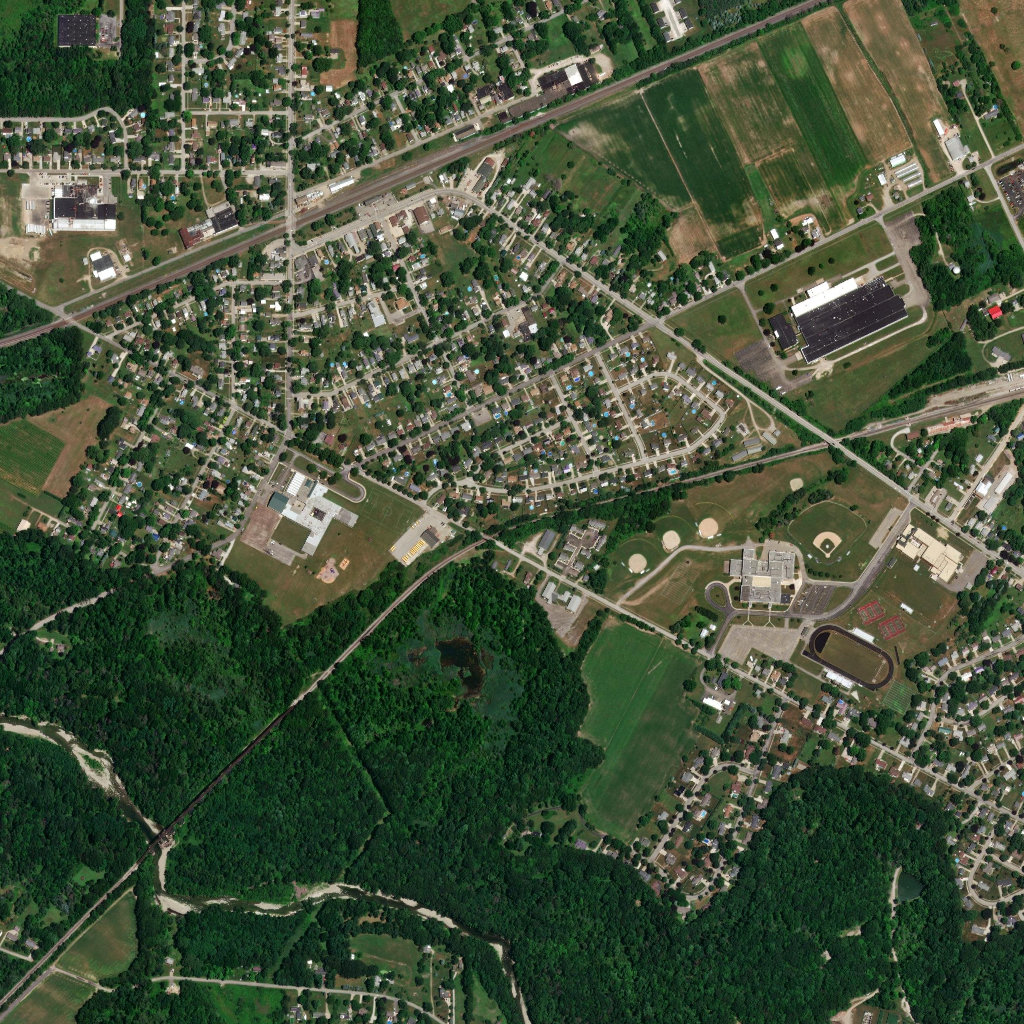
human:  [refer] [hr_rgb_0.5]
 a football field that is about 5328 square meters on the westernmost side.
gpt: <box>[[35, 47, 40, 52, 0]]</box>